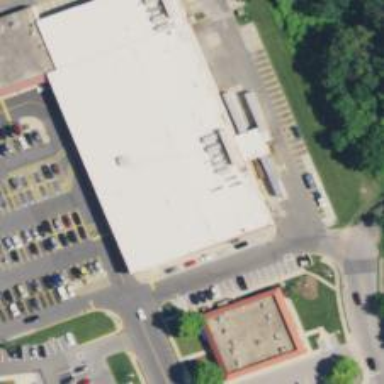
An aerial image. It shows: Pharmacy providing healthcare services.